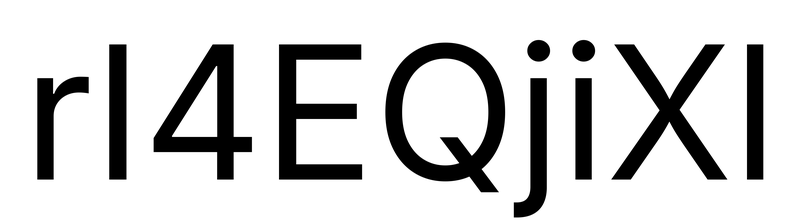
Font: Inter_Regular